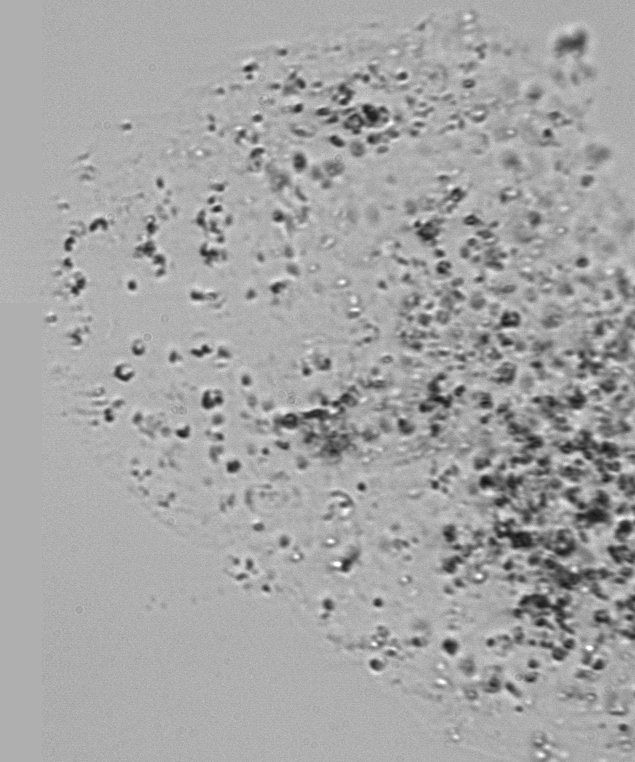
Label: Phaeocystis